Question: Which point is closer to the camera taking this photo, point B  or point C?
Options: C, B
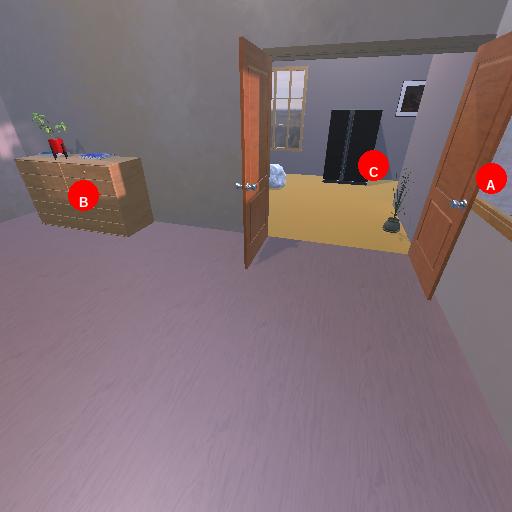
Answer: C